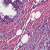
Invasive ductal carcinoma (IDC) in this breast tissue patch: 1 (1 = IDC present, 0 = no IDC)